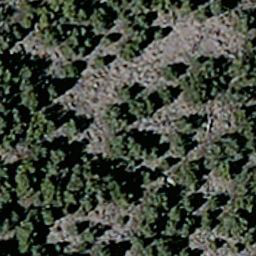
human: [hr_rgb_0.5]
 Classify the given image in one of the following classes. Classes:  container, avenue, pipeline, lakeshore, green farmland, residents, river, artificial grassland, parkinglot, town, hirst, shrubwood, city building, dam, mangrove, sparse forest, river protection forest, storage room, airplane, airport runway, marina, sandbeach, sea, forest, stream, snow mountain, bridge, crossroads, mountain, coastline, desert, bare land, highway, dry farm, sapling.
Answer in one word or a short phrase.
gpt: sparse forest